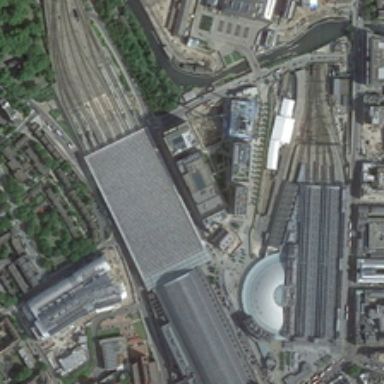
Here is a railway station near a river and a forest  together with some buildings .